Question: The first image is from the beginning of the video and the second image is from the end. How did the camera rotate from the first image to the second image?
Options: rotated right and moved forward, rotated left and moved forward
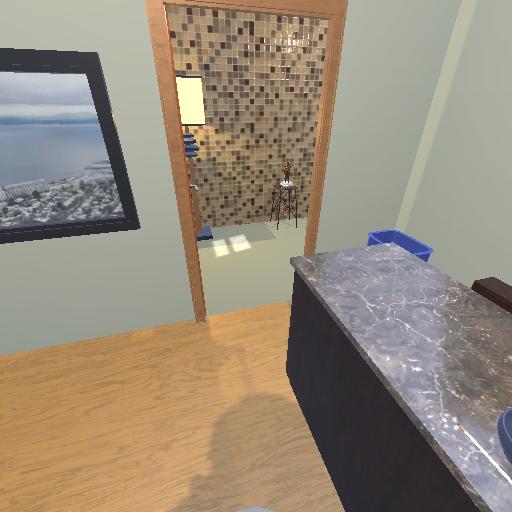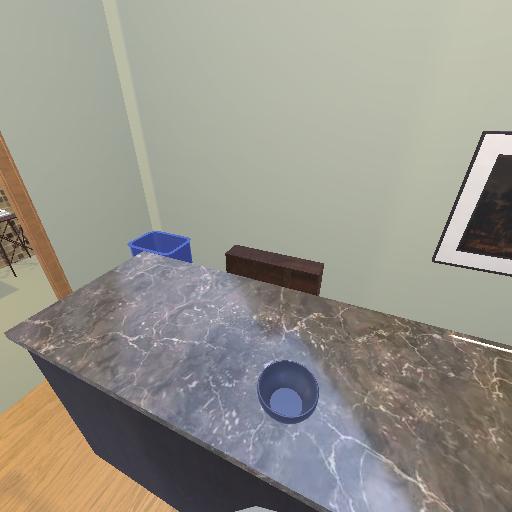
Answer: rotated right and moved forward